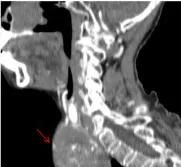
CT and MRI examinations. (C) Enhanced CT scan of the neck in sagittal position.
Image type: radiology (ct)